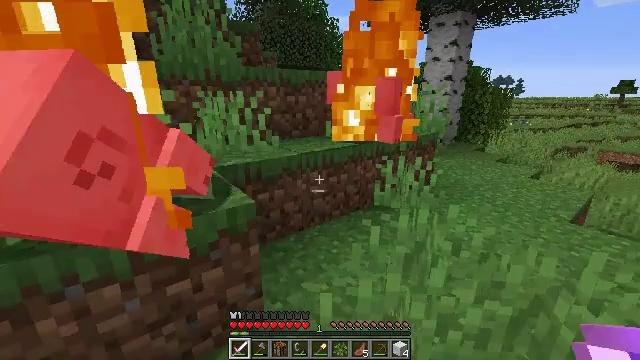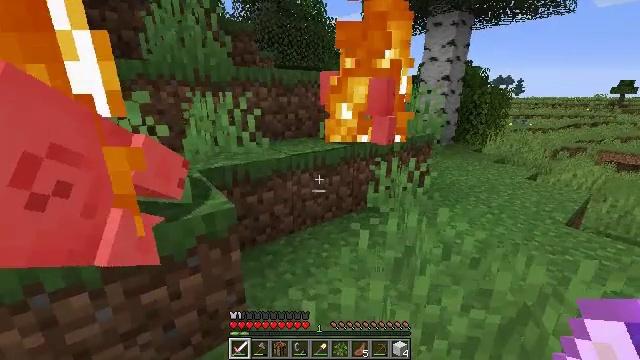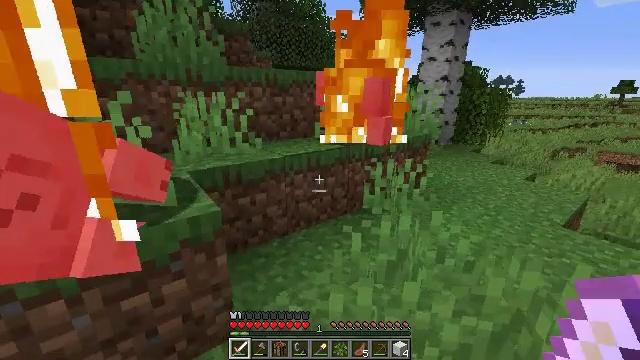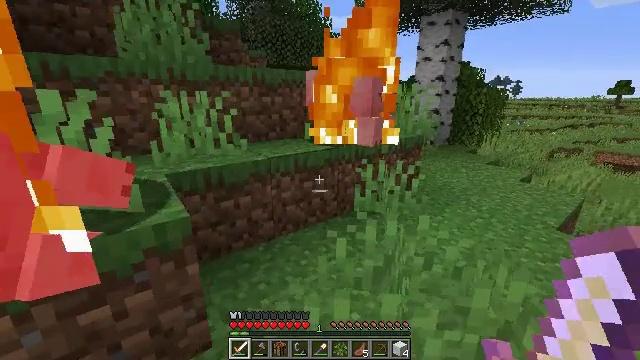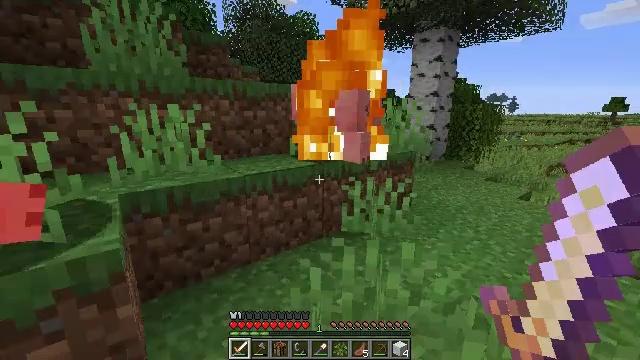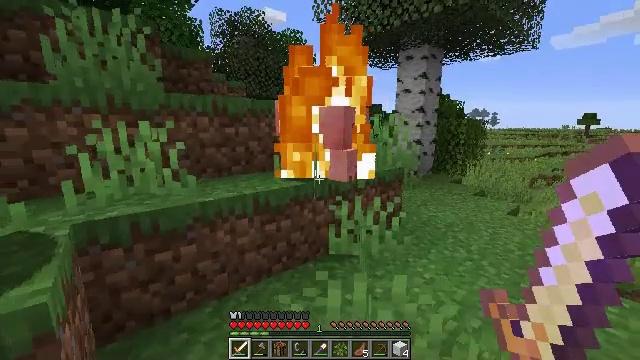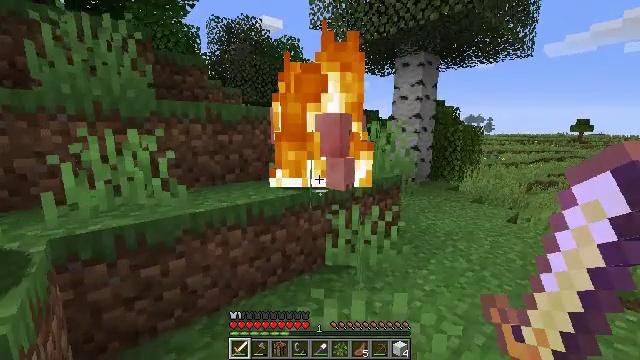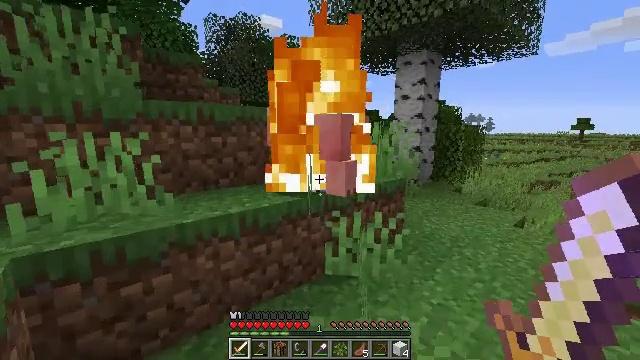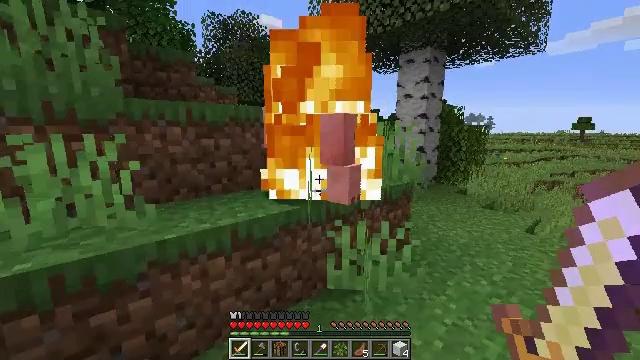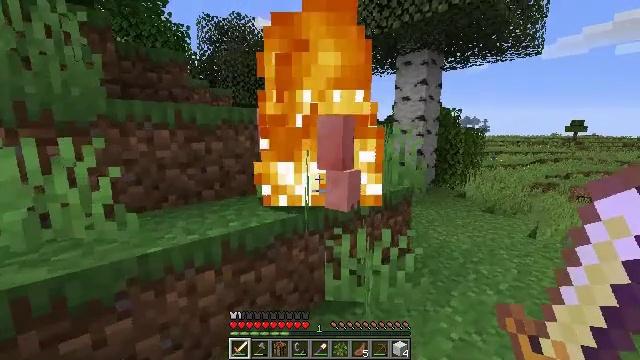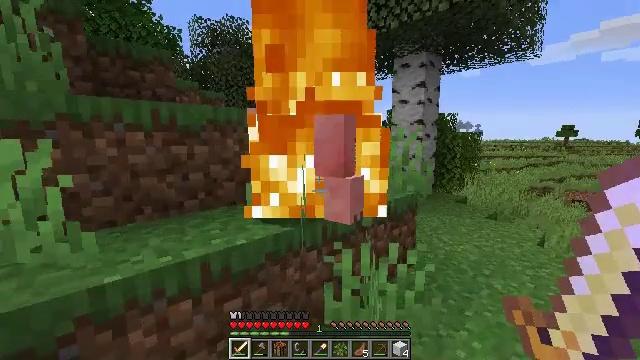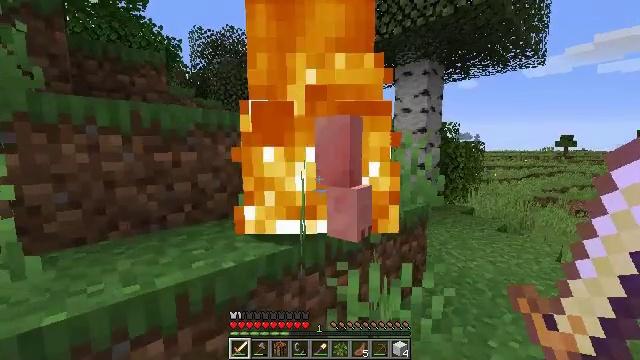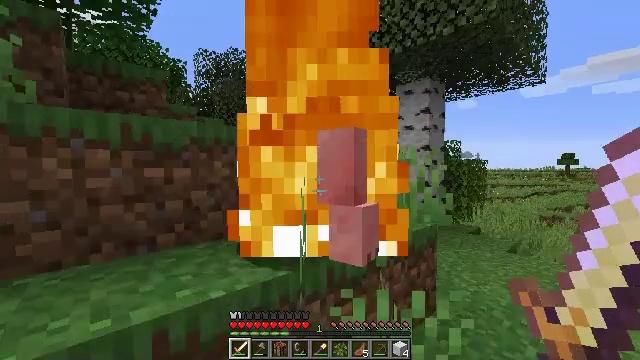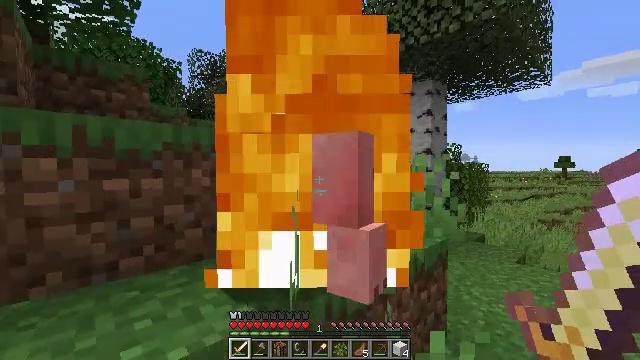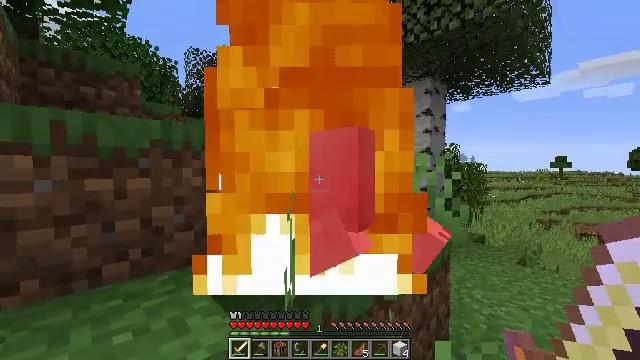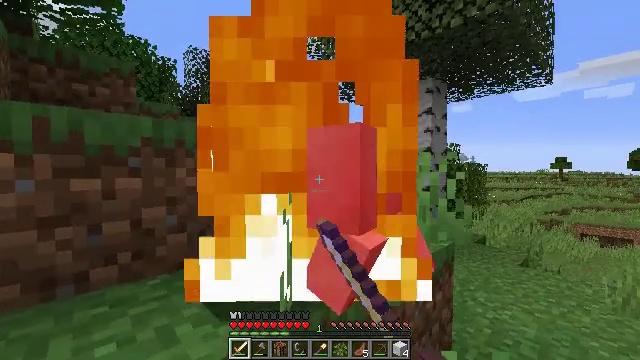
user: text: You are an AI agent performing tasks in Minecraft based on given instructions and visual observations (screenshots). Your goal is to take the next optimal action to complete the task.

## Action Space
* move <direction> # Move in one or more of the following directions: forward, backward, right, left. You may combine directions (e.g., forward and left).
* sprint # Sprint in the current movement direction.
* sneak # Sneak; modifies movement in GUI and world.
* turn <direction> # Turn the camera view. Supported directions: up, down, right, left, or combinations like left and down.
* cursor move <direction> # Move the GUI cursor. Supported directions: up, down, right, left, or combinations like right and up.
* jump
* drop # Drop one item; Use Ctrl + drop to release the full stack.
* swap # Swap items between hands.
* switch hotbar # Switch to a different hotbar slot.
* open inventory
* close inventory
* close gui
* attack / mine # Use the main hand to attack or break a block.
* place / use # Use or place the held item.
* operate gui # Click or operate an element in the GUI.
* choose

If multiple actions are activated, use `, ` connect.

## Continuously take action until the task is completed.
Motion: motion action
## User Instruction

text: Hunt animals.
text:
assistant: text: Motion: move forward and move right
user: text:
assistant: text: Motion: move forward and move right
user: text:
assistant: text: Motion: move forward and move right
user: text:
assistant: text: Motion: move forward, turn up
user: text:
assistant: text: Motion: move forward, turn right and up
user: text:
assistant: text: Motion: move forward, turn up
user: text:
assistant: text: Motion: move forward
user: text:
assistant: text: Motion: move forward
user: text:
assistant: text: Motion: move forward
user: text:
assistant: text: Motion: move forward, turn right
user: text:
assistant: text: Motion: move forward, turn up
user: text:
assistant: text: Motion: move forward, turn up
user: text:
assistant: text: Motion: move forward
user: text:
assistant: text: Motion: attack / mine
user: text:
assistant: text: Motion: attack / mine
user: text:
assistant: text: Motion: move back, attack / mine
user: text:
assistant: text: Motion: move back
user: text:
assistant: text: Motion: move back
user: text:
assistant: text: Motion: no_op